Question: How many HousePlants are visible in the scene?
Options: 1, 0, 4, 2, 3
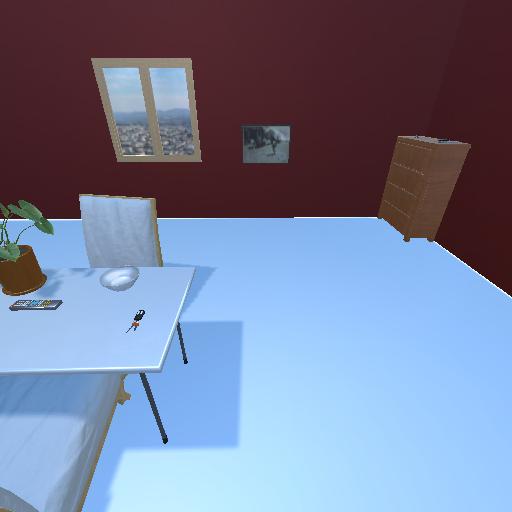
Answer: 1